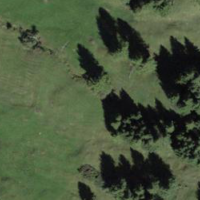
EUNIS habitat code: 43
Species observed at this site:
Bartsia alpina